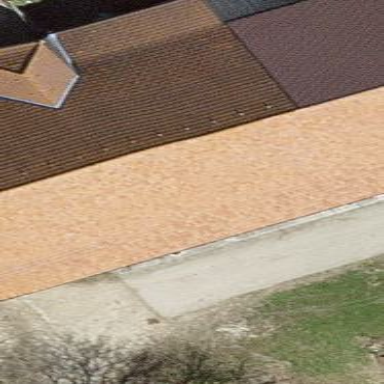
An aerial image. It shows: Farm building.